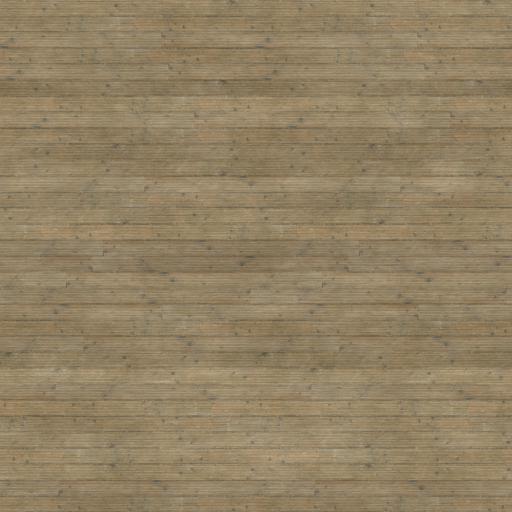
Tags: planks terrace wood